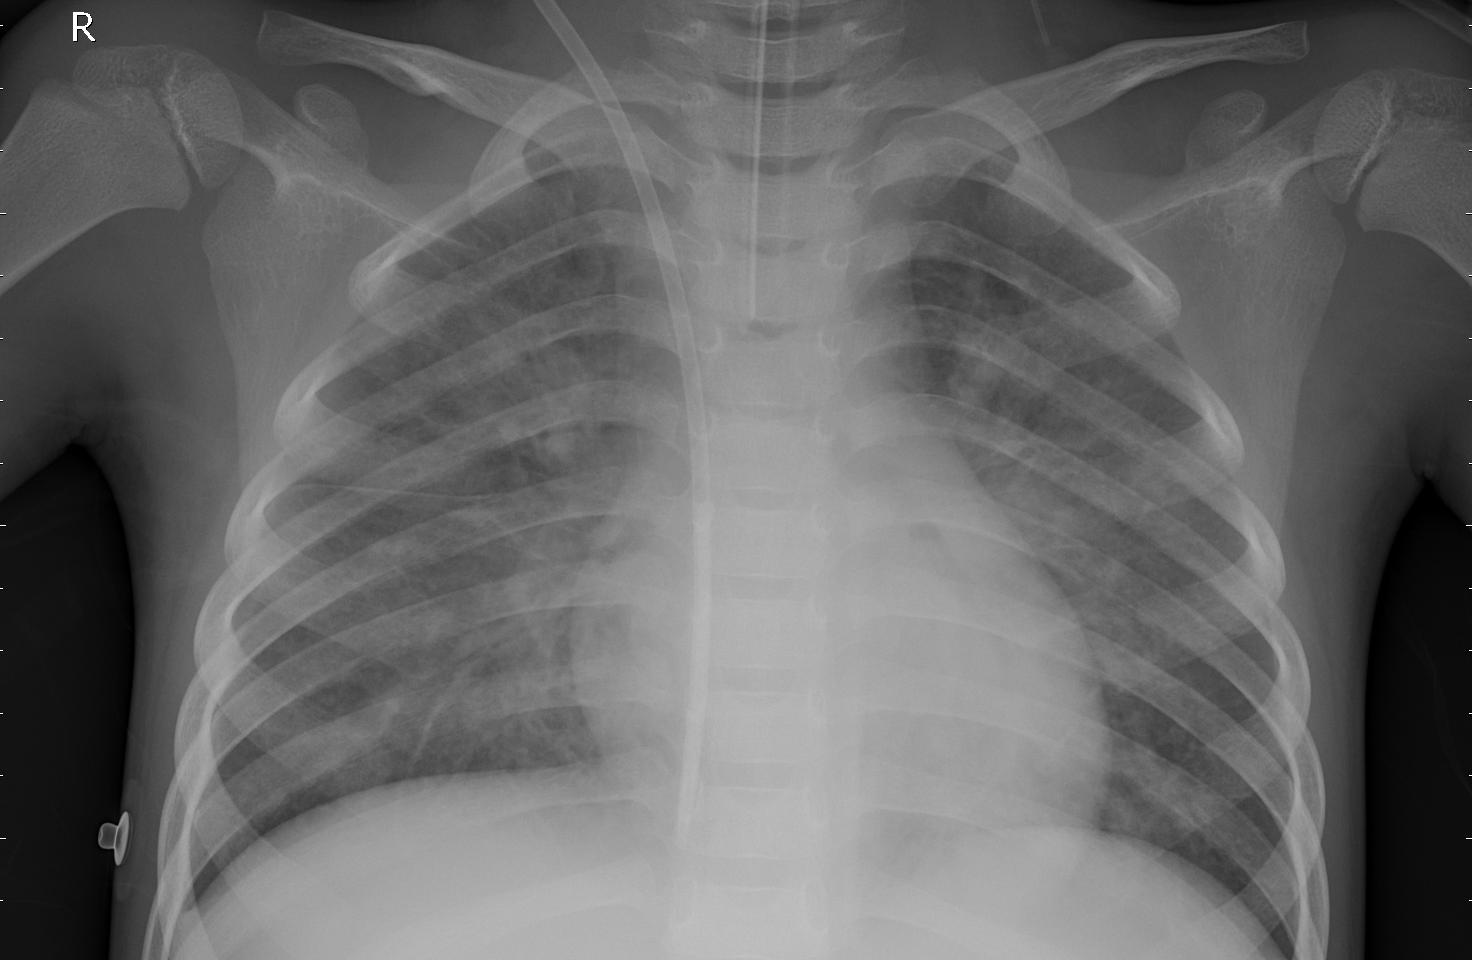
Diagnosis: PNEUMONIA